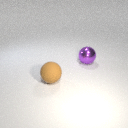
large purple metal sphere behind large brown rubber sphere